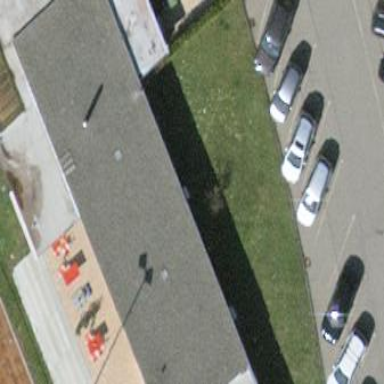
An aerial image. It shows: Retail building.